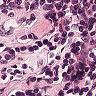
Metastatic tissue present: no